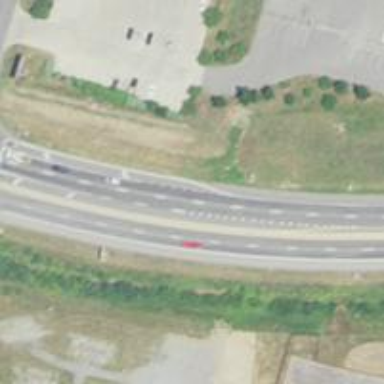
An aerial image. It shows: This image shows trunk highway that functions as expressway.